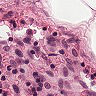
Metastatic tissue present: no